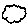
Label: cloud